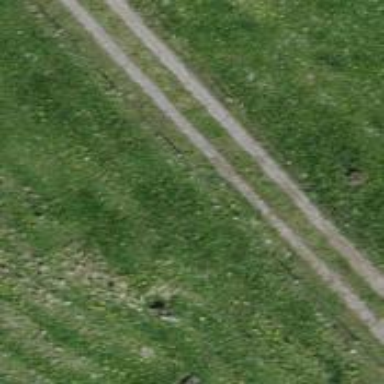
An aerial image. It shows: Grassy track.